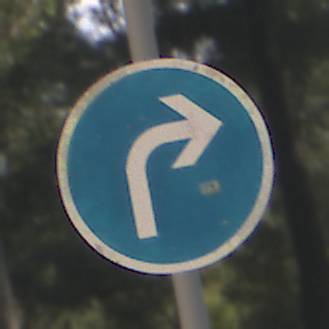
Verkehrszeichen: VorgeschriebeneFahrtrichtungRechts
Umgebung: Outdoor, Nature
Tageszeit: MorningAfternoon
Wetter: Clear
Licht: Natural
Jahreszeit: NotSpecified
Kontrast: HighContrast